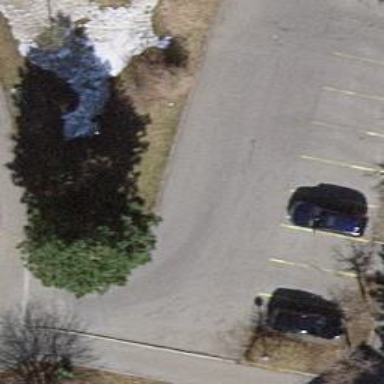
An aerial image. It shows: Parking aisle designated as service road.